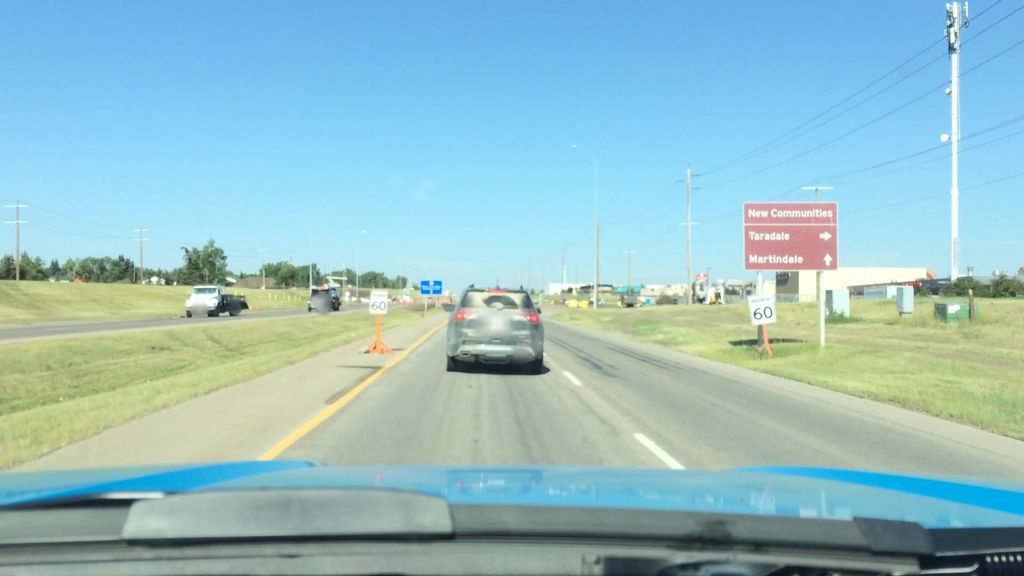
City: calgary